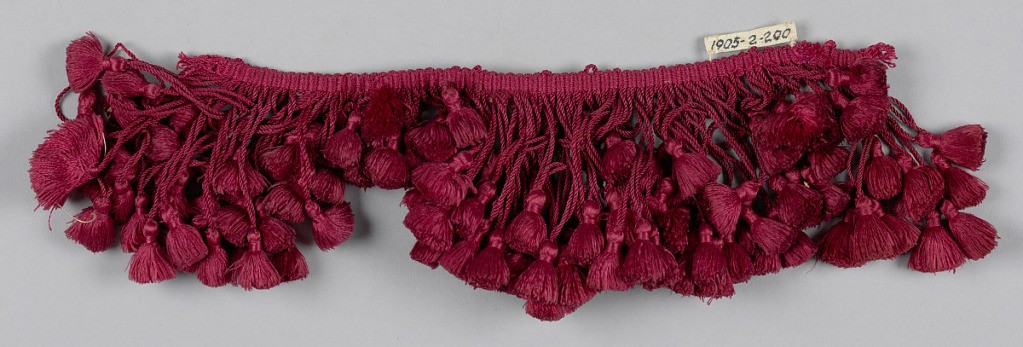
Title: Fringe
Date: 17th century
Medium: silk Technique: plain weave
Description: Red fringe with a heading and skirt threads of a graduated length forming a scalloped edge. Each thread is looped and twisted and supports a tuft of red floss.